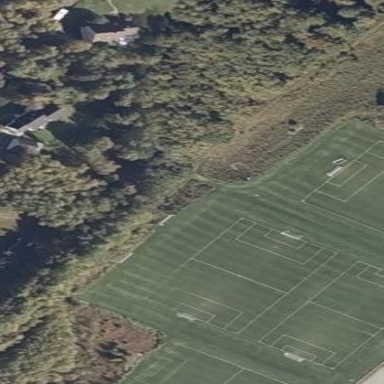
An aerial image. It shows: Soccer pitch with grass surface for leisure and sports.